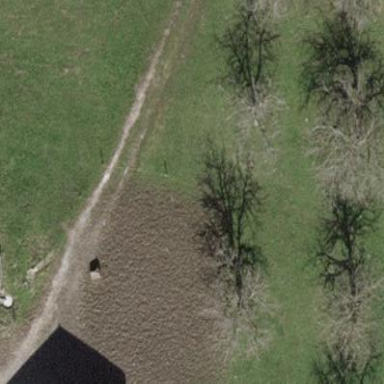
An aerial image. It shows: Orchard.